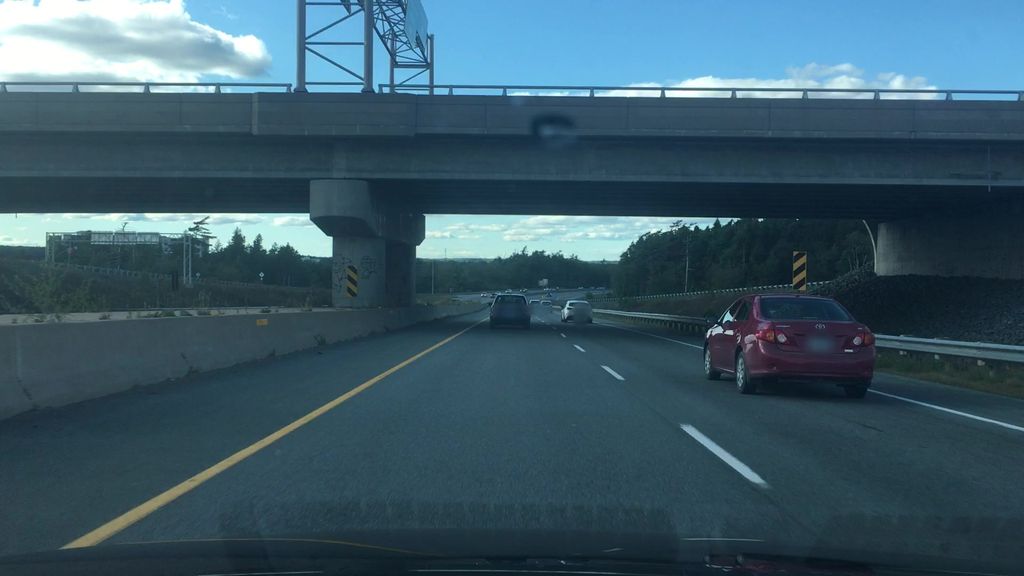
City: halifax